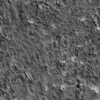
Atmospheric dust classification: not_dusty